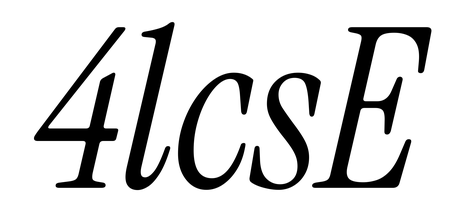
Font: InstrumentSerif-Italic